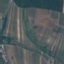
Land use / land cover: PermanentCrop